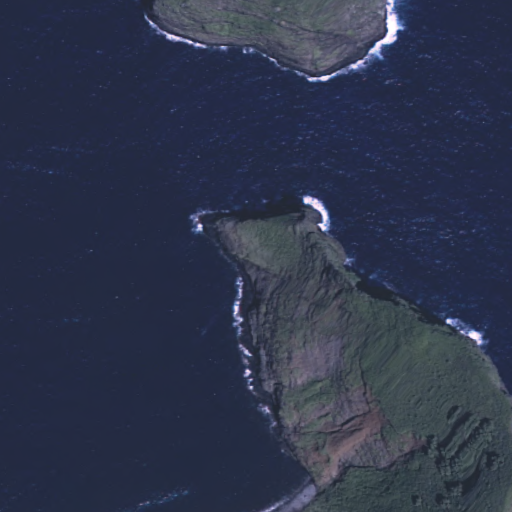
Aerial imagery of cape in Hawaii named Leinaopapio Point containing only unknown